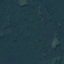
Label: Forest